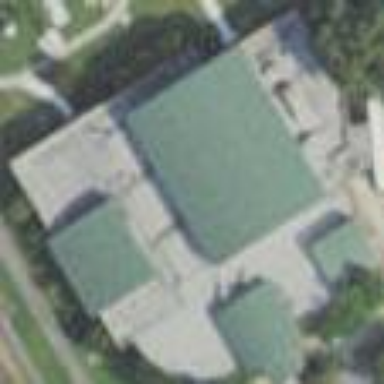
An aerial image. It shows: Community center building.